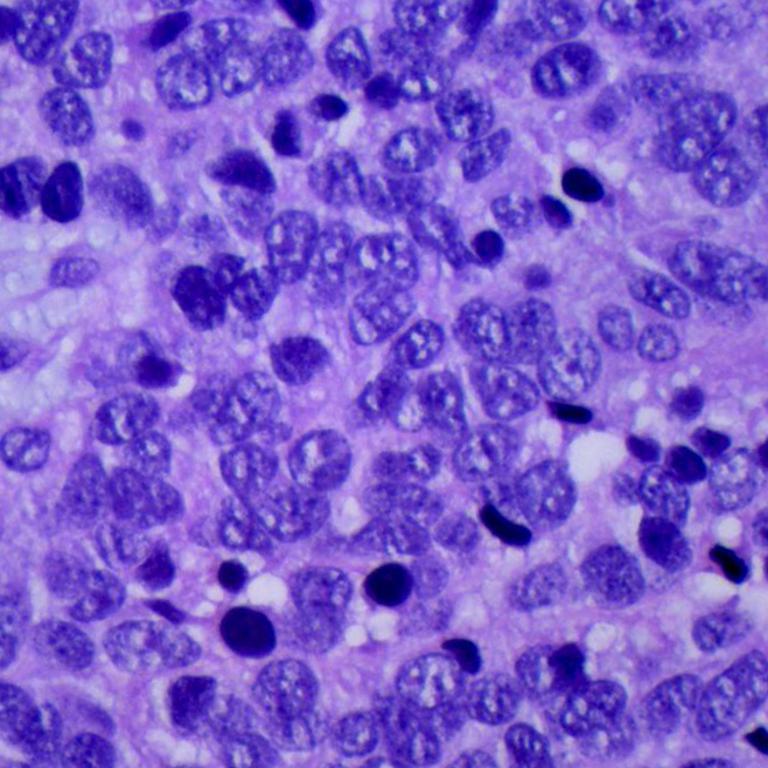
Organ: lung
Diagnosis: squamous carcinomas